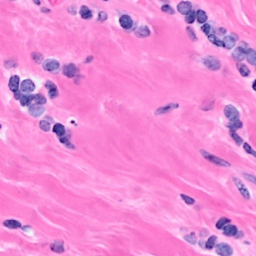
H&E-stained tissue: Breast